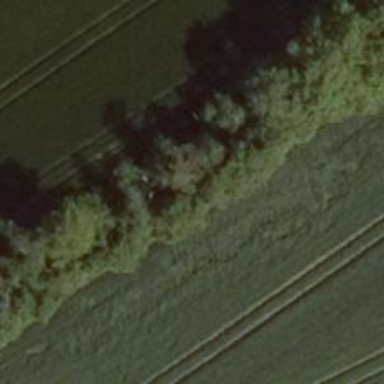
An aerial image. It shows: Row of deciduous broadleaved trees.